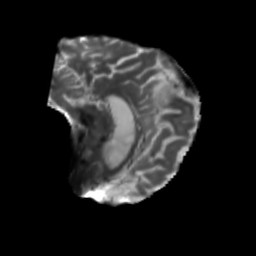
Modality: T2w
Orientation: sagittal
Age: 68
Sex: male
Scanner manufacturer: siemens
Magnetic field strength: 3 T
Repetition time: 5.25 s
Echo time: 0.08 s